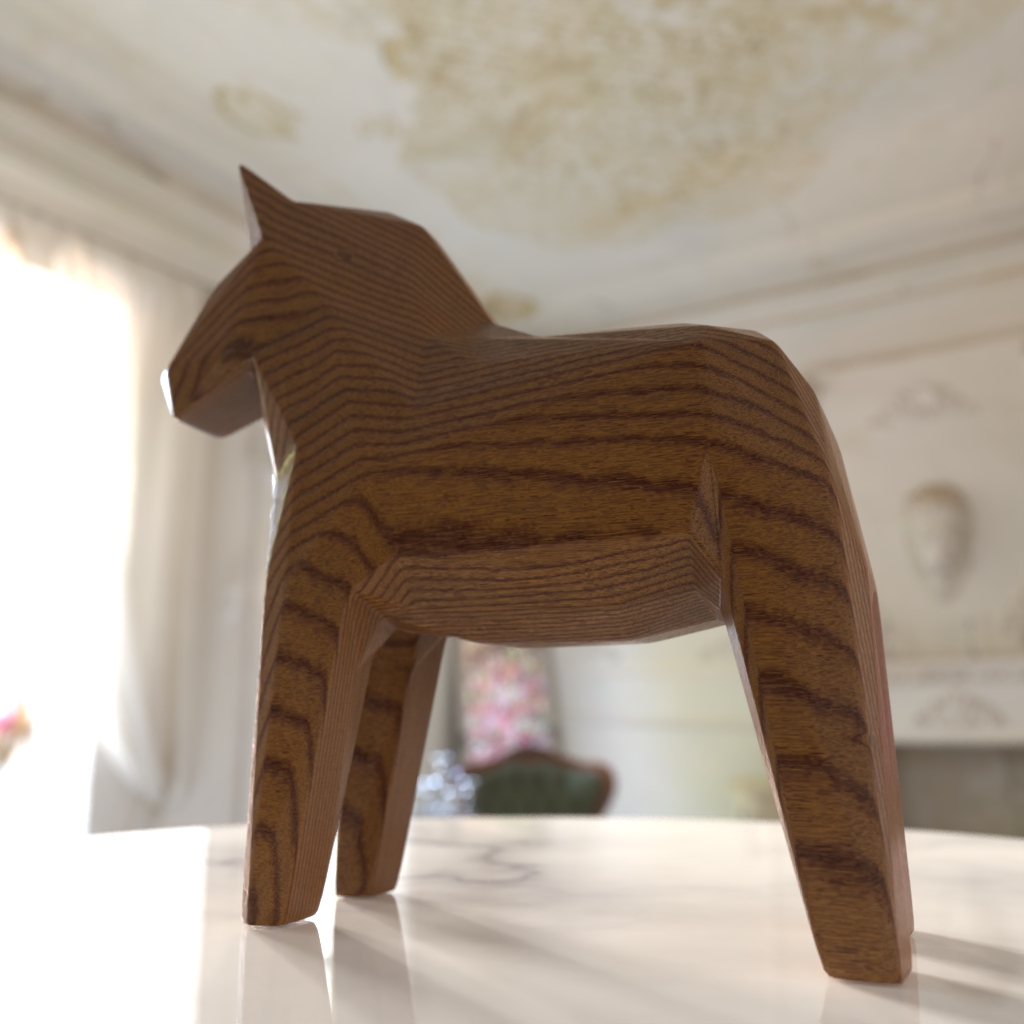
A high quality rendering of a dalahest_oak dalecarlian horse figurine made of varnished dark oak standing on a white marble sidetable in an a photo studio hall in london with natural soft warm daylight from windows,medium shot fromlow-angleleft rear side , 35 mm, f 8